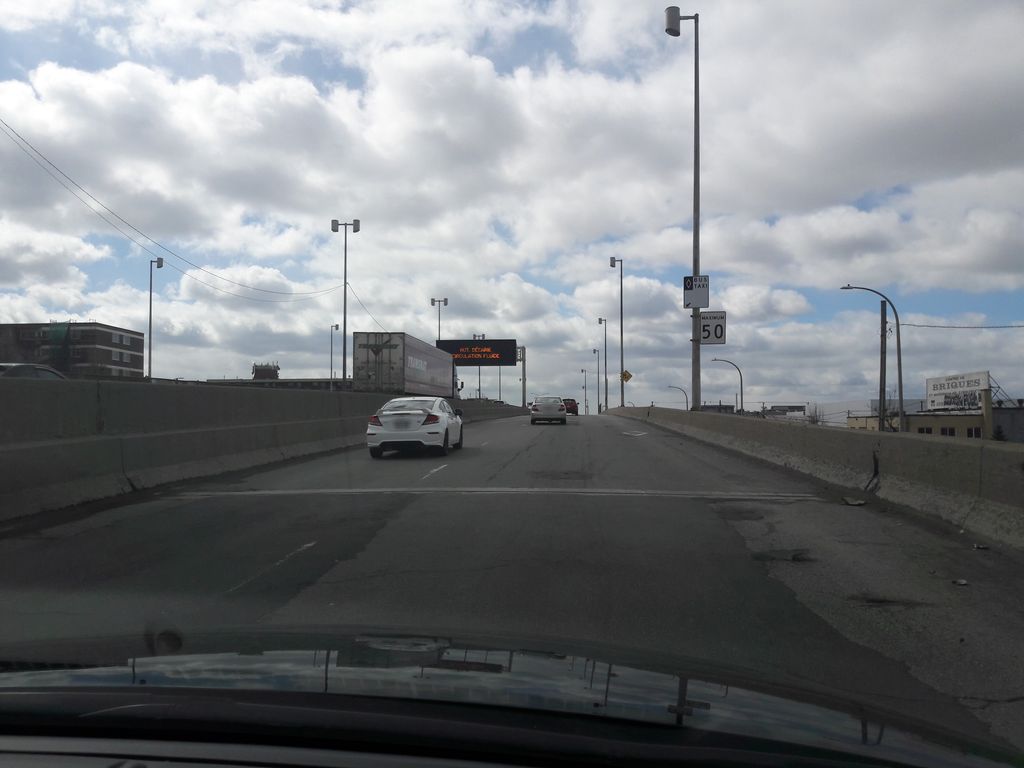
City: montreal